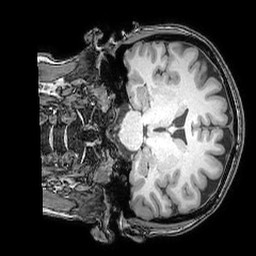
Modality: T1w
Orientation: coronal
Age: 44
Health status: ill
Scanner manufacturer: philips
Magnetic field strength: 3 T
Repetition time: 0.007 s
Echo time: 0.003501 s